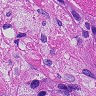
Metastatic tissue present: yes